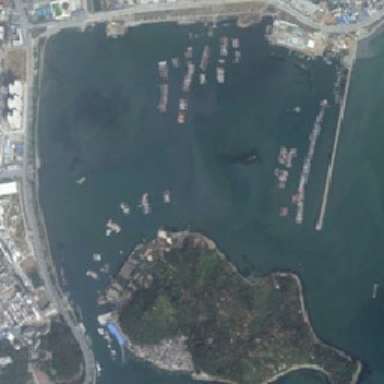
There are many houses on the beach .